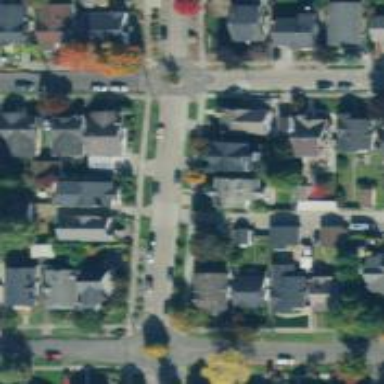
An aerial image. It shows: Residential road with separate sidewalk.